Interaction volume radius: 5 \u00c5
Interaction volume height: 15 \u00c5
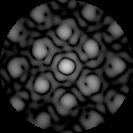
Disorder parameter: 0.3399